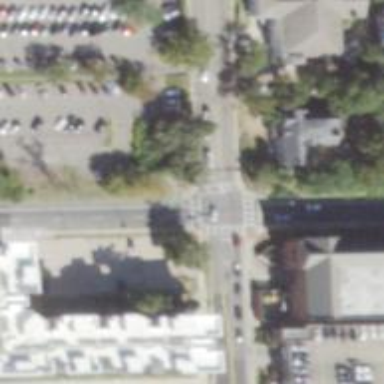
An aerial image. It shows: Marked crossing on footway.